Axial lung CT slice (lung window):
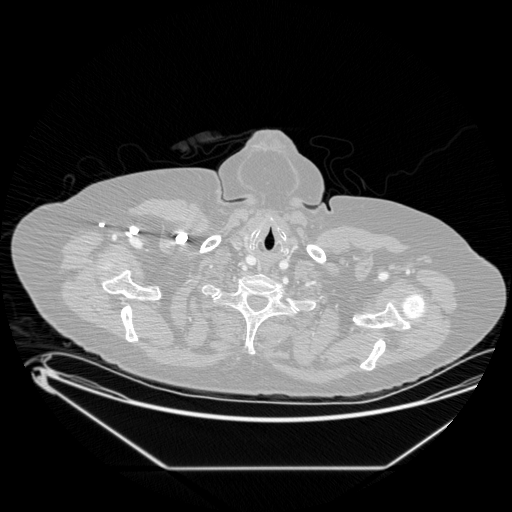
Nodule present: no